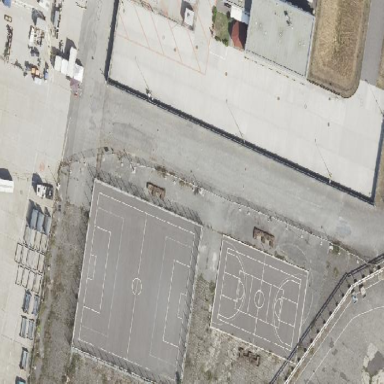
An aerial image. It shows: Soccer pitch for outdoor sports and leisure activities.